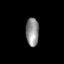
Tissue: lung
Cell type: Others
Senescence score: 0.5478
Nuclear area (px): 362
Mean DAPI intensity: 141